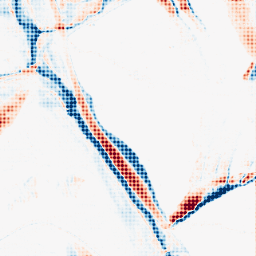
Category: morphological
Decomposition family: morphological_ellipse
Decomposition parameters: operation: average
width: 5
height: 30
Upsampling method: sinc_blackman
Upsampling parameters: scale: 8
kernel_size: 8
Upsampling scale: 8